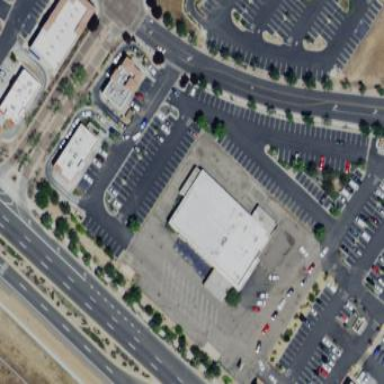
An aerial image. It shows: Building housing bowling alley.